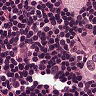
Metastatic tissue present: no